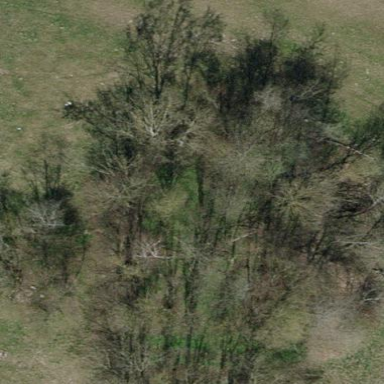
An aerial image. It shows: Forest area.